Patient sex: M
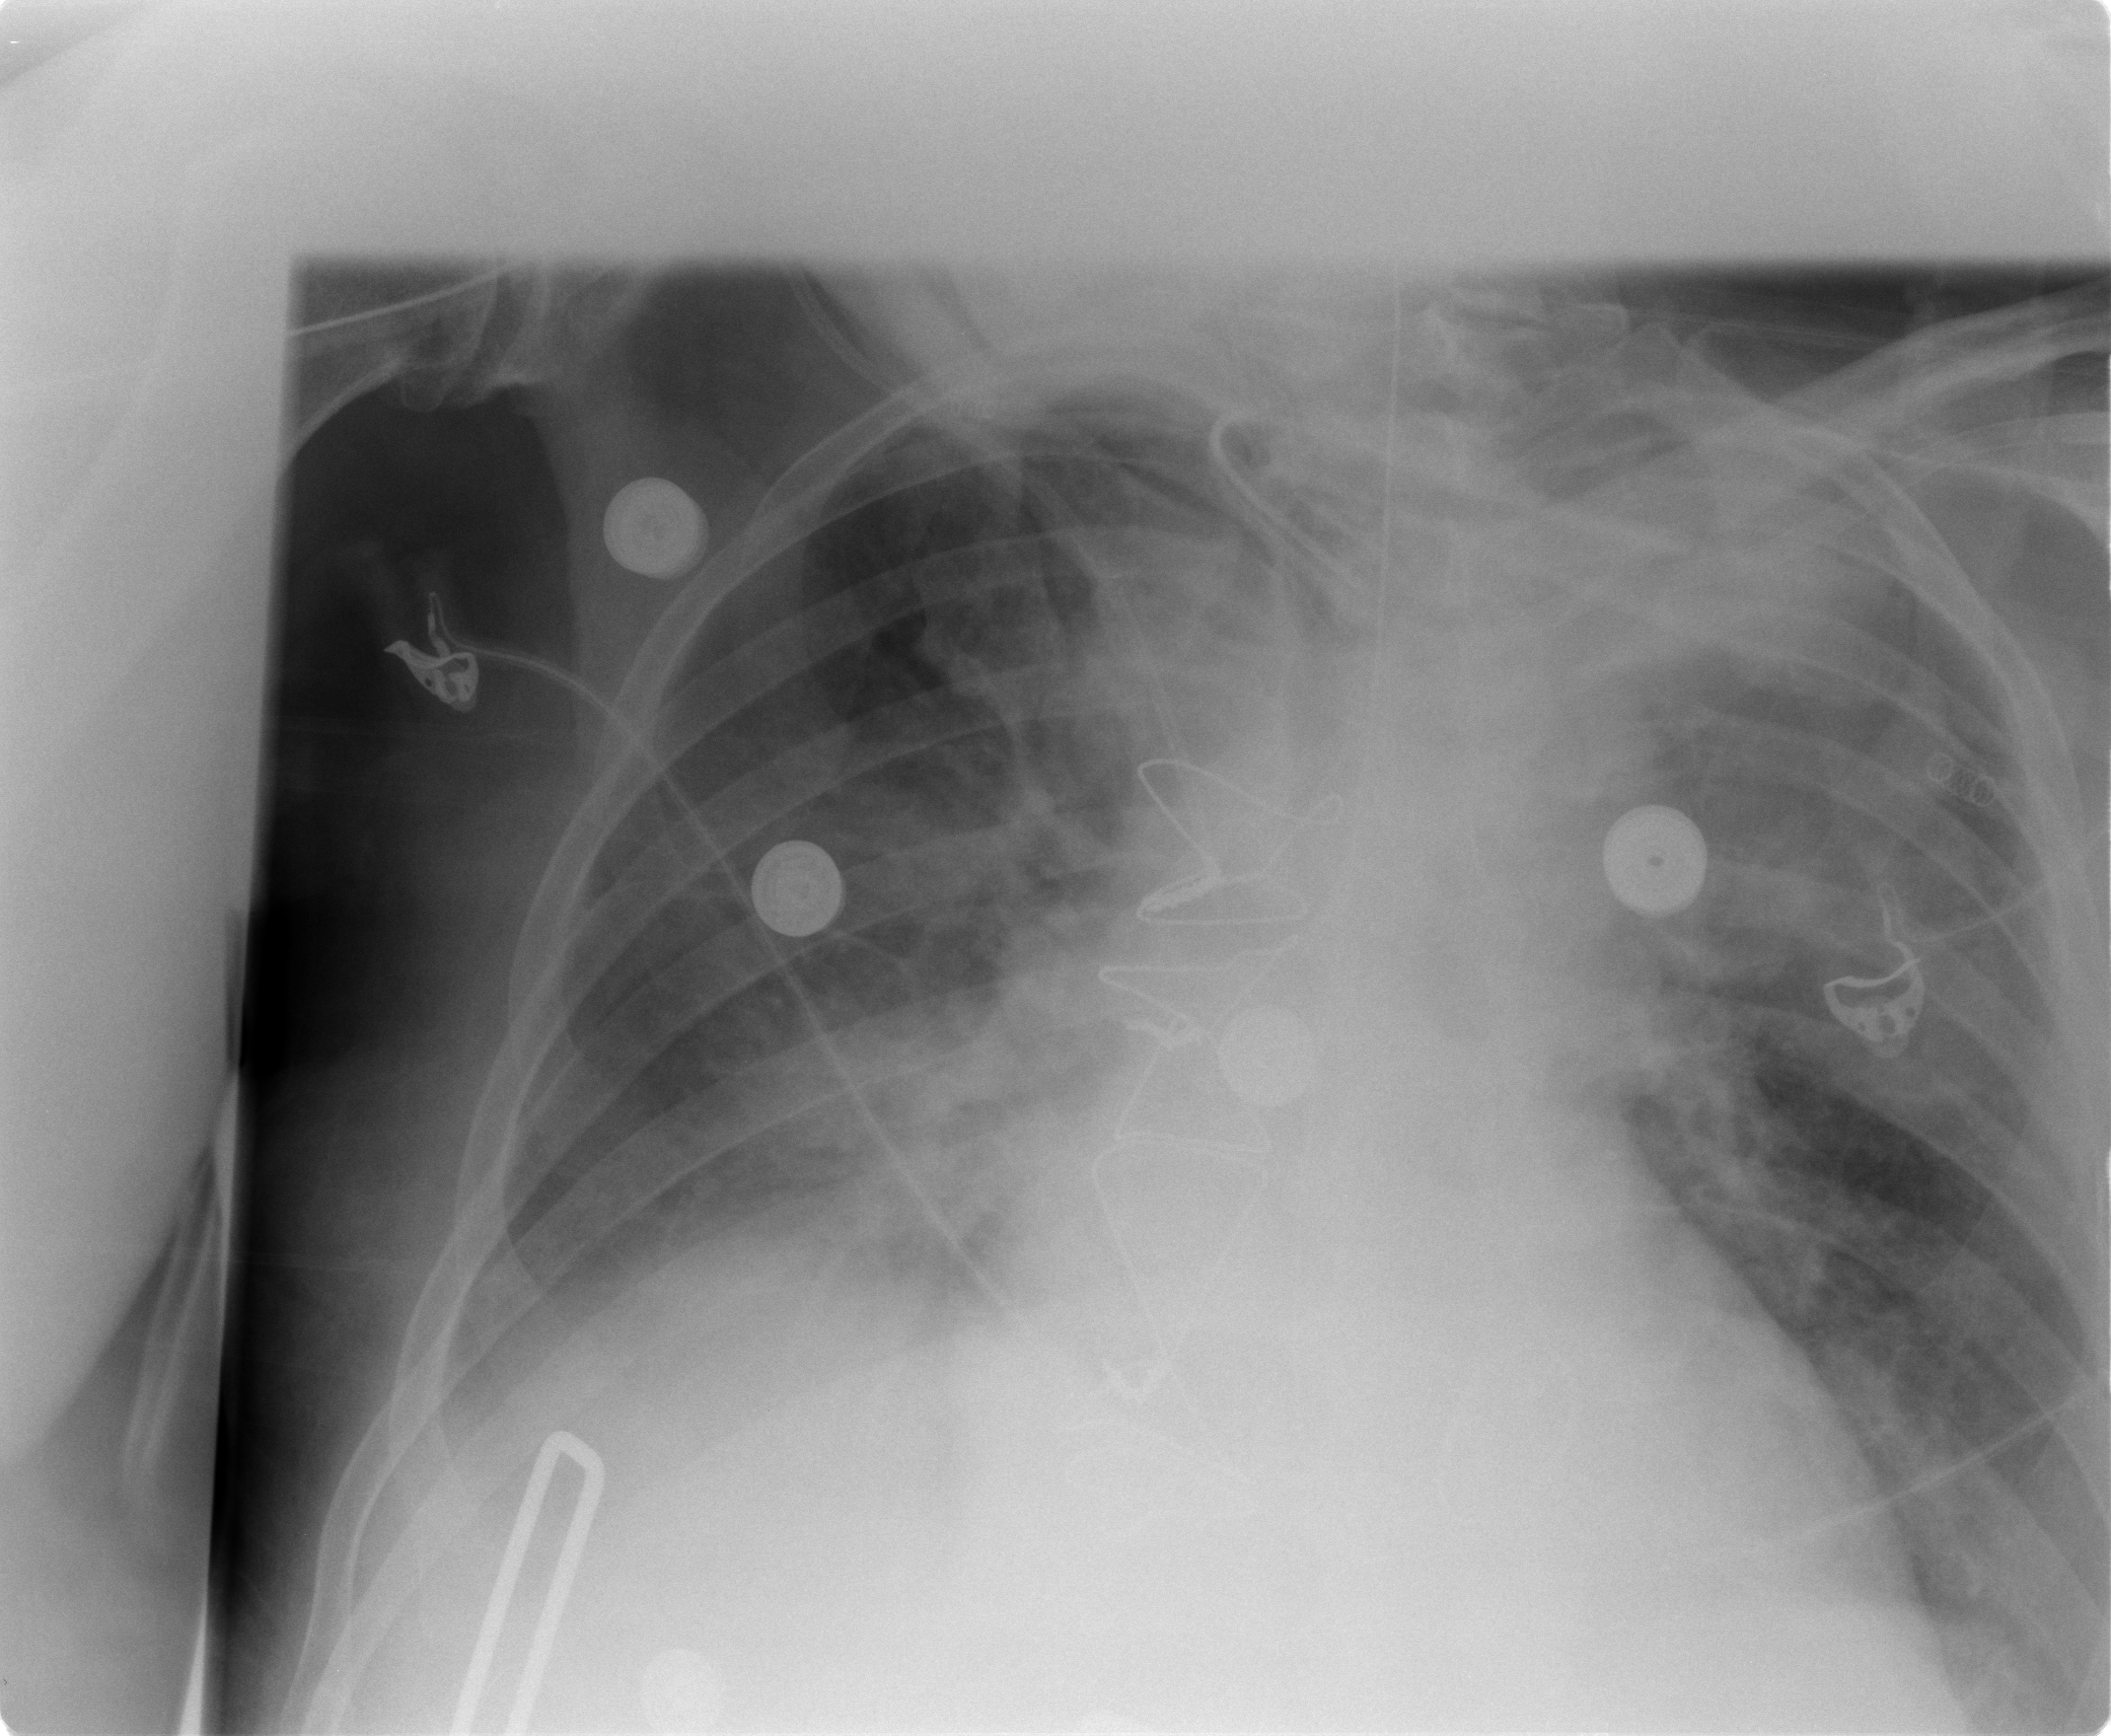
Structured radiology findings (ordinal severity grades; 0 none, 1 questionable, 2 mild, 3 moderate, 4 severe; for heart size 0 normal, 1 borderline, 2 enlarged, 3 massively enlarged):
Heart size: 2
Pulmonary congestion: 2
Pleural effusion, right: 1
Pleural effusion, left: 0
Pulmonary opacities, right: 3
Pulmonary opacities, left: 3
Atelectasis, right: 1
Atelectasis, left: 2